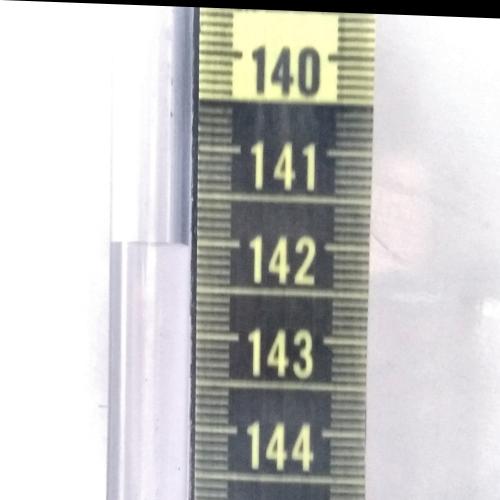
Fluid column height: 142.0 cm